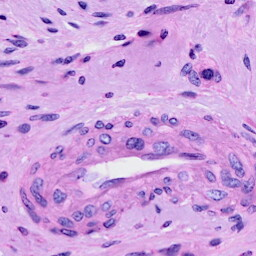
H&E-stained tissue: Cervix